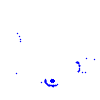
Particle: kaon